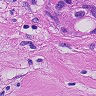
Metastatic tissue present: yes